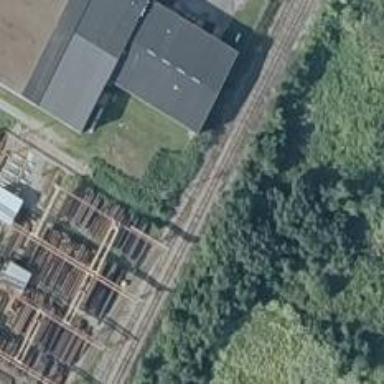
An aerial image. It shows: Railway siding for service.